Field crop: maize
Growth stage: 2
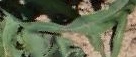
Species: maize